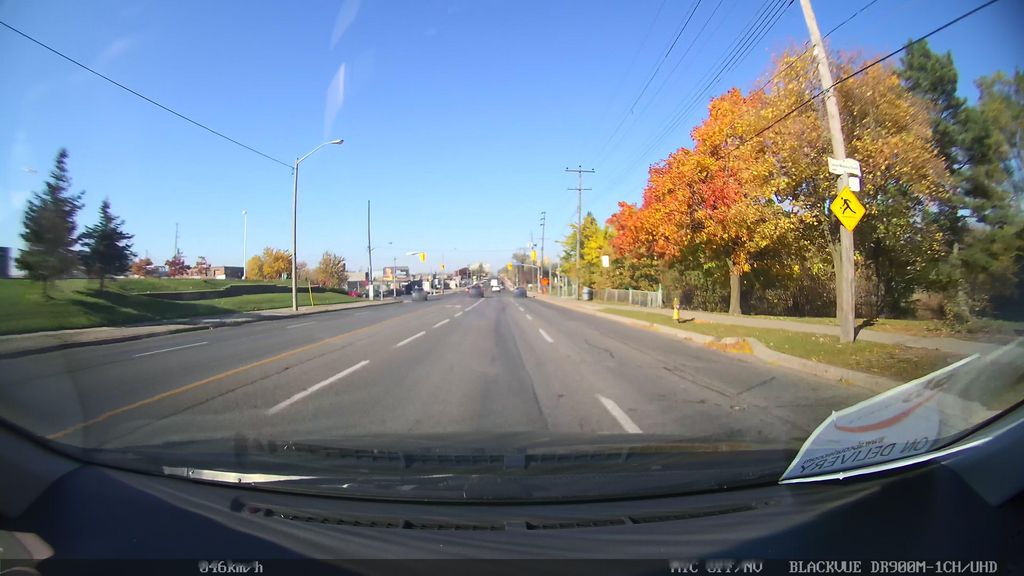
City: toronto